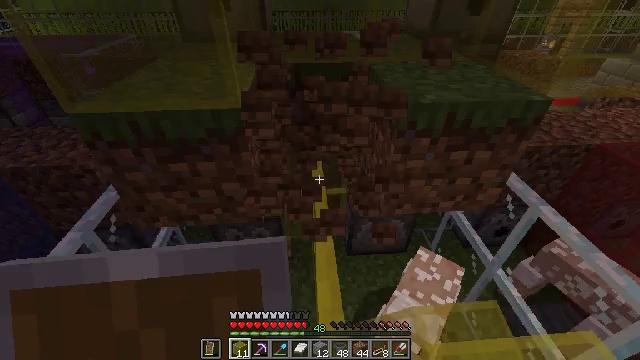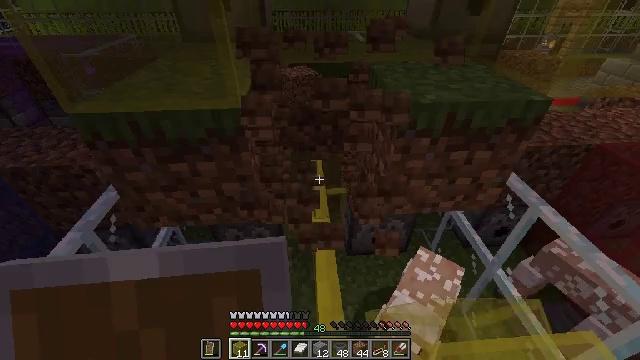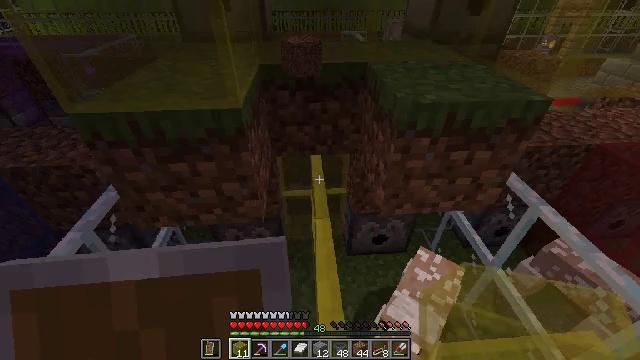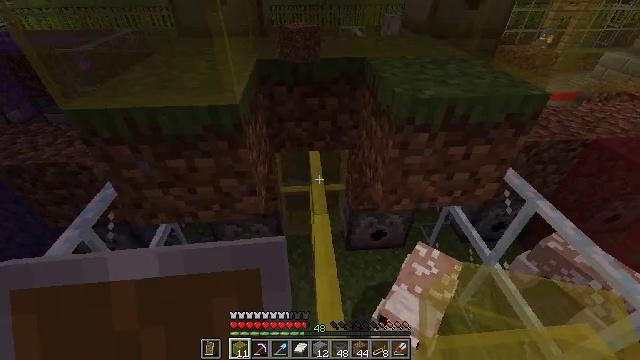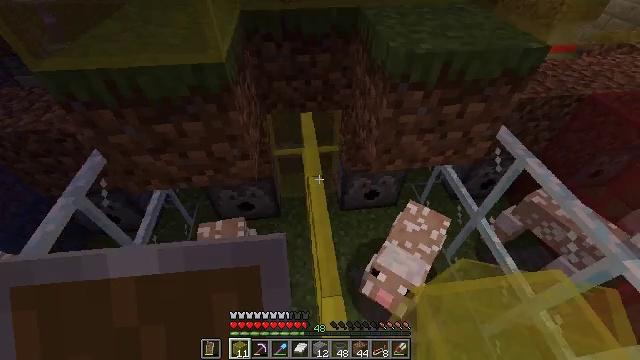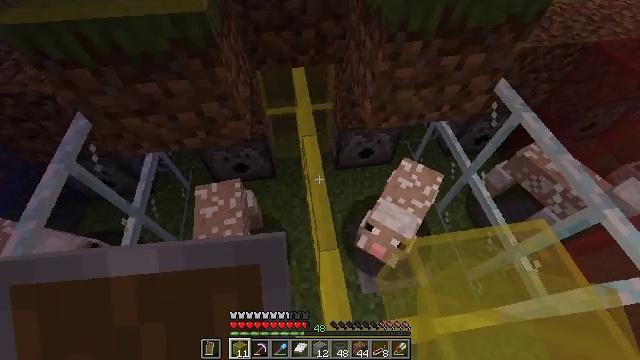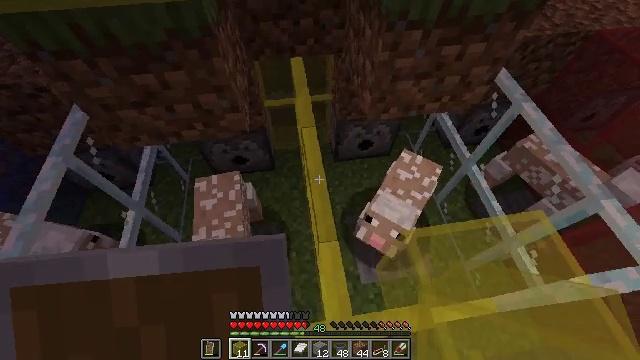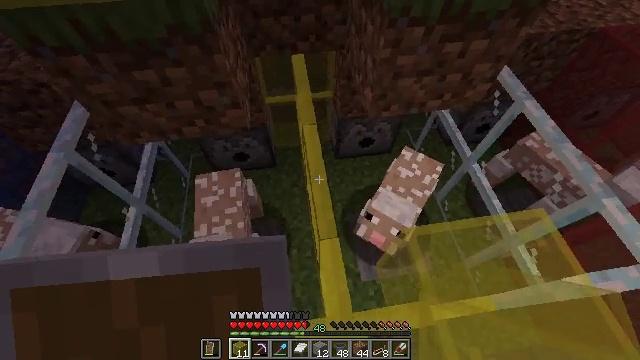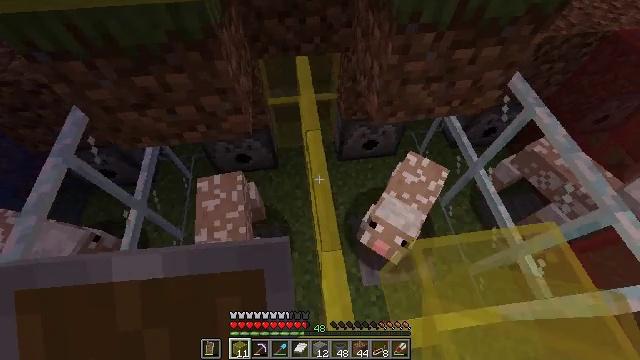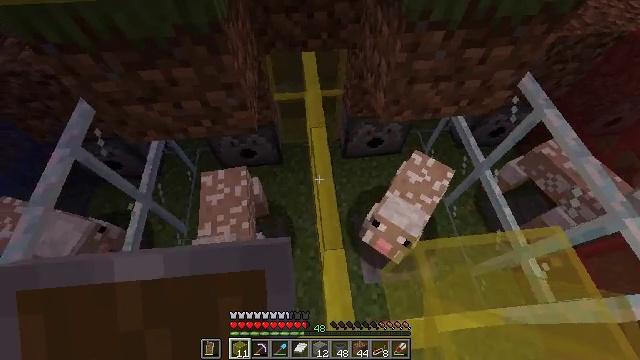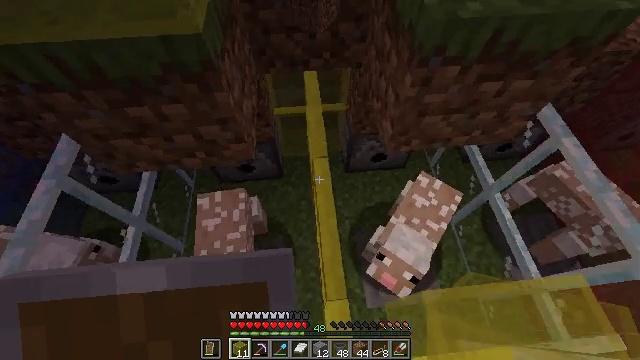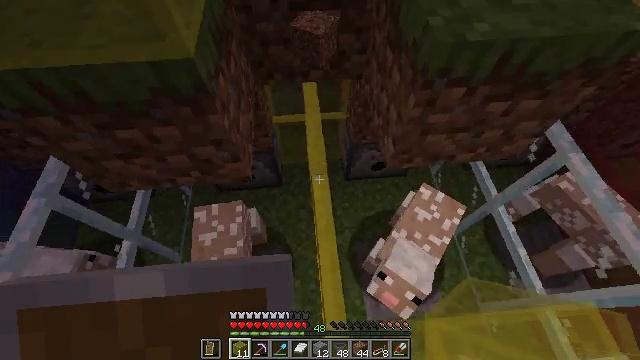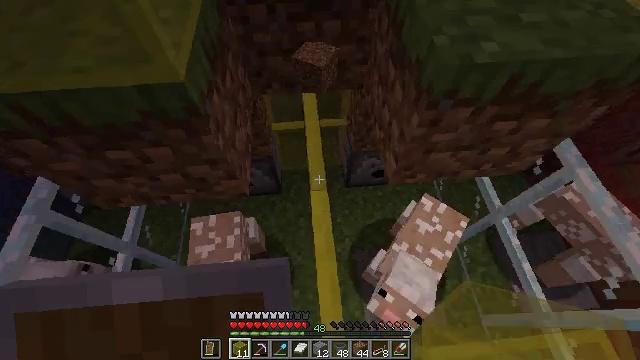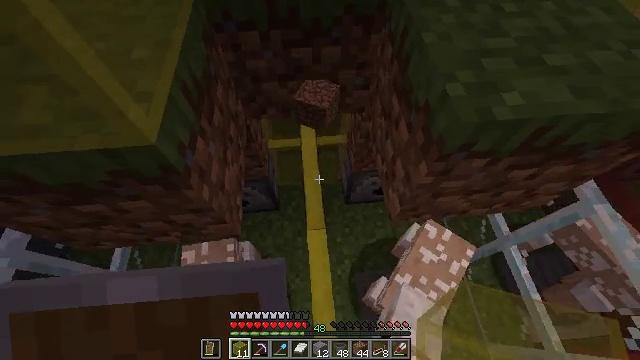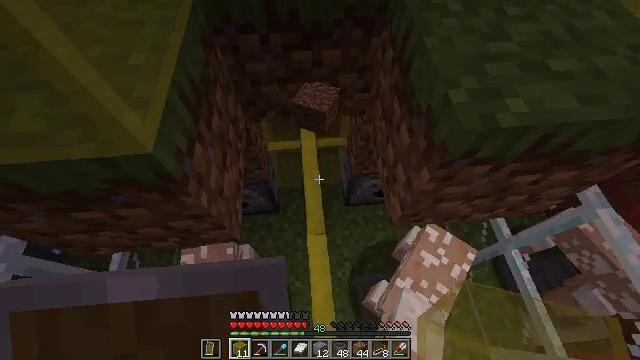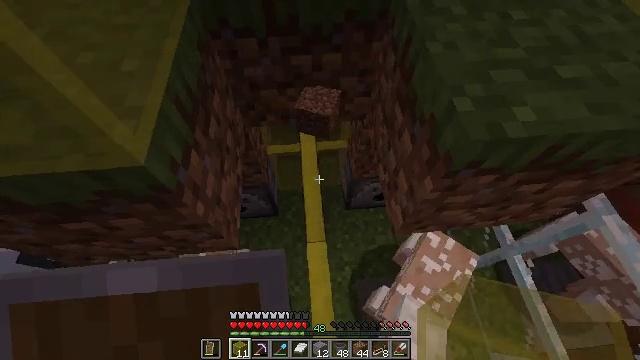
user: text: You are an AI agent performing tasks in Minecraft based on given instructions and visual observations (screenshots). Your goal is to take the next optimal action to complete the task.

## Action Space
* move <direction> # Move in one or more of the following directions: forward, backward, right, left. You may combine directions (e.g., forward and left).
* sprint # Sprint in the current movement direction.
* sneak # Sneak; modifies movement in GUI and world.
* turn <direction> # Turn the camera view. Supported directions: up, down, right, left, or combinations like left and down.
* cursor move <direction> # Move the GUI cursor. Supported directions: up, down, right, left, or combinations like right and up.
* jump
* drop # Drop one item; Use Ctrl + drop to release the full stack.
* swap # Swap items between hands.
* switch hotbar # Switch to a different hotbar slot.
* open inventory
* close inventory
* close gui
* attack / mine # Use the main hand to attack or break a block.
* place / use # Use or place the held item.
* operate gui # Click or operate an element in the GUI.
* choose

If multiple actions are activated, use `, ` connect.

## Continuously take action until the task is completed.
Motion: motion action
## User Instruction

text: Destroy the yellow stained glass pane to clear space.
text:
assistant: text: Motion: no_op
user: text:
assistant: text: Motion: no_op
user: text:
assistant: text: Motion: no_op
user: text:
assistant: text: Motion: turn right and down
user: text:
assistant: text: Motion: turn right and down
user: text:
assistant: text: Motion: turn down
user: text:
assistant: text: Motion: no_op
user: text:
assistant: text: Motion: move forward
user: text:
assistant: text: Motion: move forward, turn left
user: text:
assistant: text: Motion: move forward
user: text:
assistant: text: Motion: move forward
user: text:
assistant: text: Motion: move forward
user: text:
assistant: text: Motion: no_op
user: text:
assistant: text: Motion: no_op
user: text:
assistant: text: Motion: no_op
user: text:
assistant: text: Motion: no_op
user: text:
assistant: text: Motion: no_op
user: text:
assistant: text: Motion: no_op
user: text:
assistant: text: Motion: turn left
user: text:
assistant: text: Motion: no_op
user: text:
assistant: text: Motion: no_op
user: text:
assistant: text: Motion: no_op
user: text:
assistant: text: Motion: move forward
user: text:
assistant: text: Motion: move forward, turn down
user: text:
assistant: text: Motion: move forward, turn down
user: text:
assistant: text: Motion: turn down
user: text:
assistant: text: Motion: turn down
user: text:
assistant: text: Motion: turn down
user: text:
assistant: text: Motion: turn down
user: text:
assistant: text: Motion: turn left and down